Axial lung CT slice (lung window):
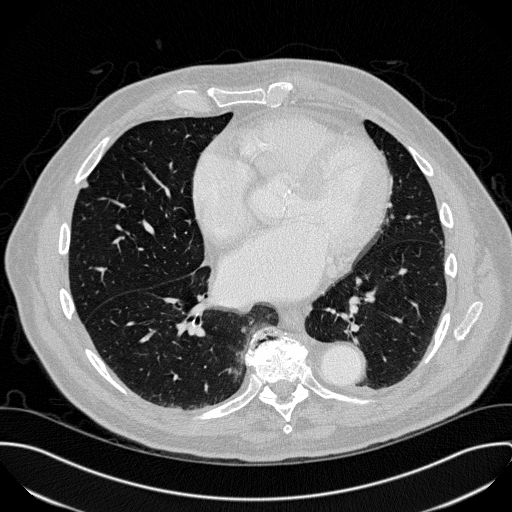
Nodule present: yes
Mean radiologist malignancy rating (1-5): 2.5